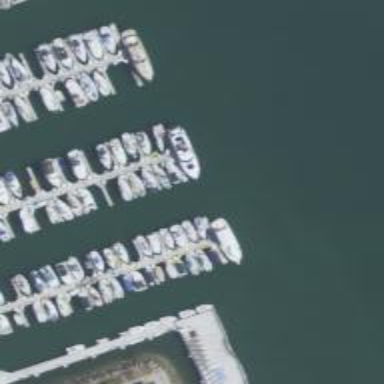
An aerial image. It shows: Man-made pier.